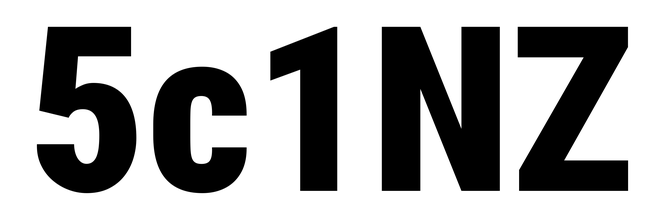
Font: Roboto_Condensed_Black